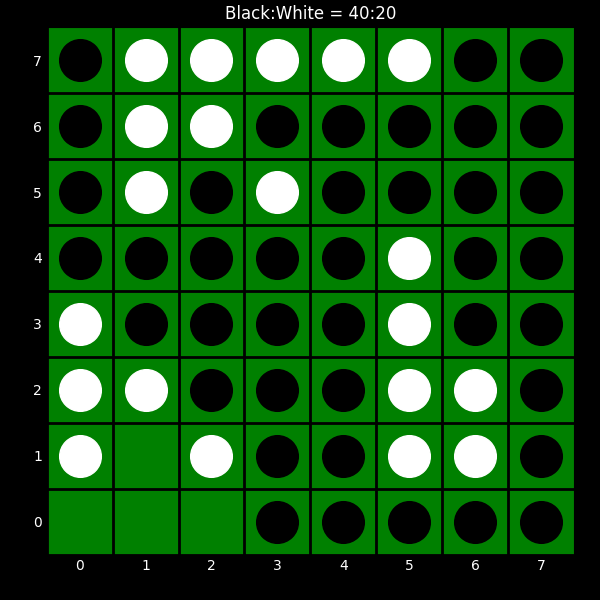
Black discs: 40
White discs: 20